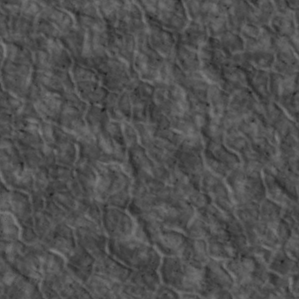
Label: non_frost